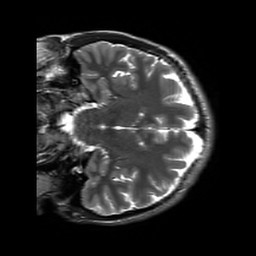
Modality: T2w
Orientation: coronal
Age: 24
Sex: male
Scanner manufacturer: siemens
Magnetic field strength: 3 T
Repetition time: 8.53 s
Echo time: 0.091 s